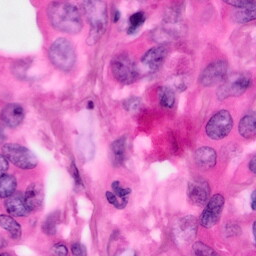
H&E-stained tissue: Pancreatic